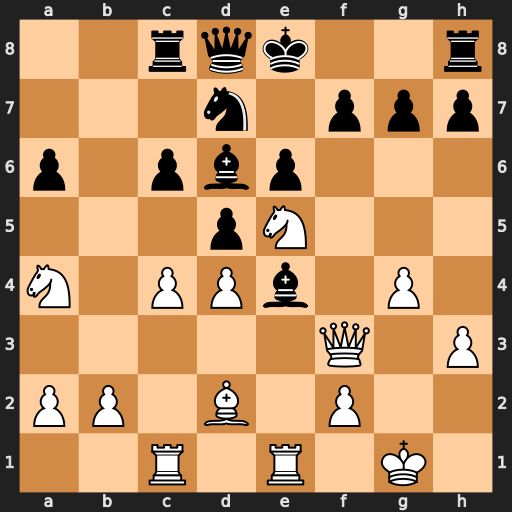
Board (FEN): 2rqk2r/3n1ppp/p1pbp3/3pN3/N1PPb1P1/5Q1P/PP1B1P2/2R1R1K1
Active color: w
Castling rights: k
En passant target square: -
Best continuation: Qxf7#